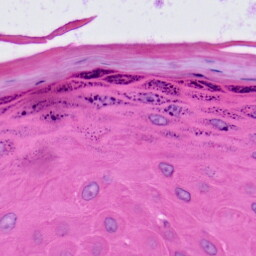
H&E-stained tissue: Skin